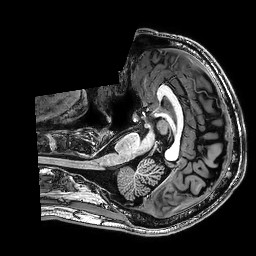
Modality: T1w
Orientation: axial
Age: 43
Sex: male
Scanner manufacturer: philips
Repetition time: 0.00804 s
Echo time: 0.00368 s